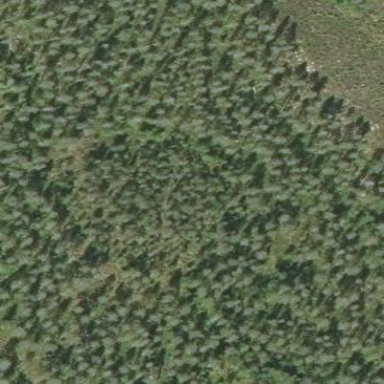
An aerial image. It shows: Woodland with needle-leaved trees.